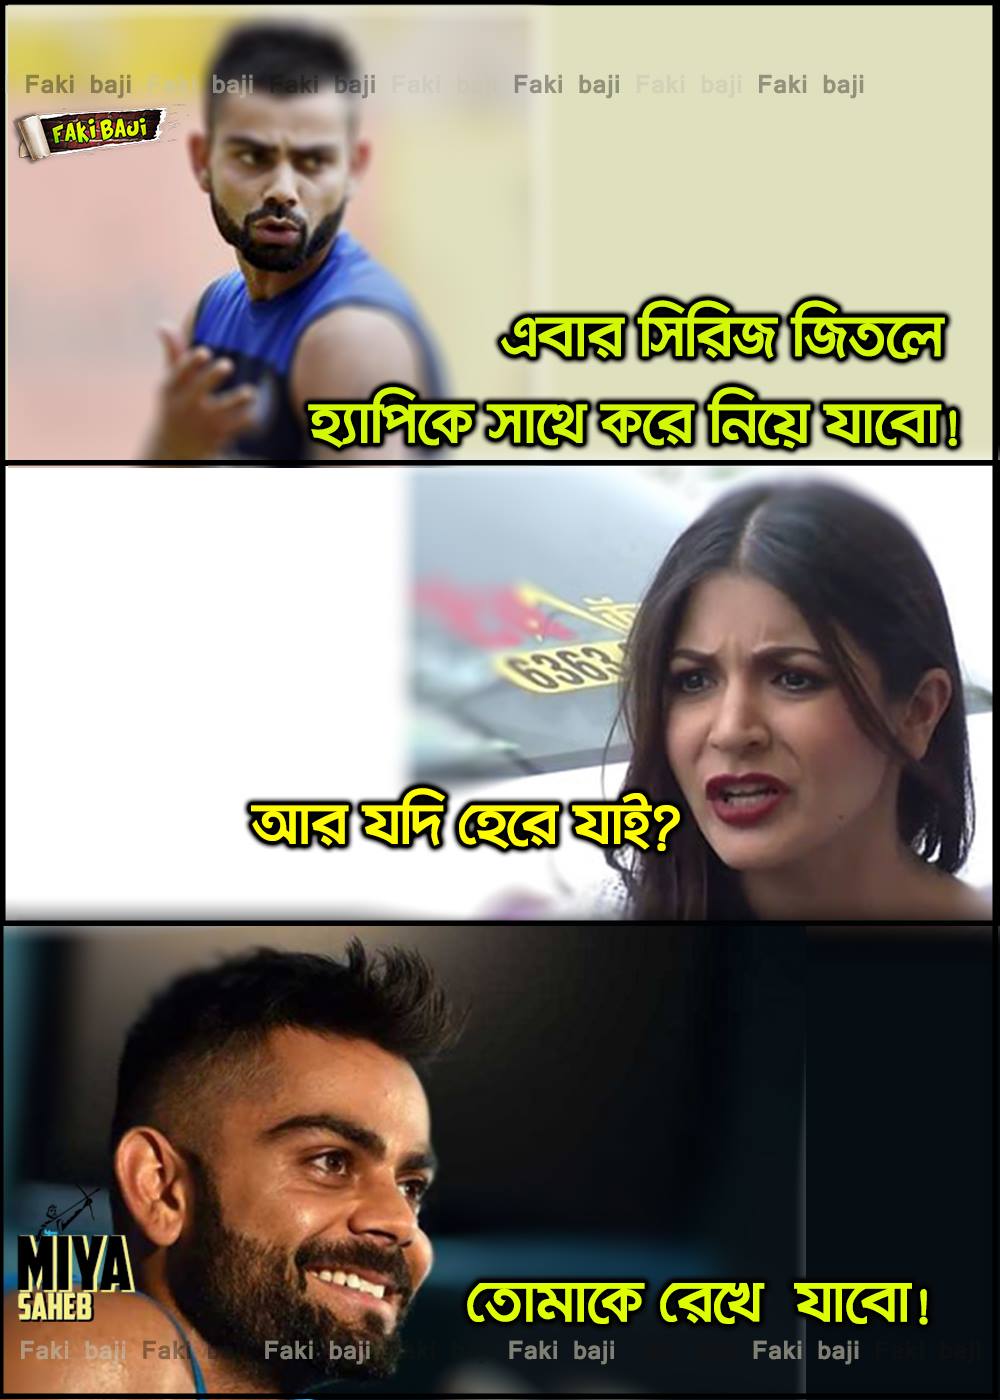
Caption: এবার সিরিজ জিতলে হ্যাপিকে সাথে করে নিয়ে যাবো! আর যদি হেরে যাই? তোমাকে রেখে যাবো!
Label: non-hate